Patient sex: M
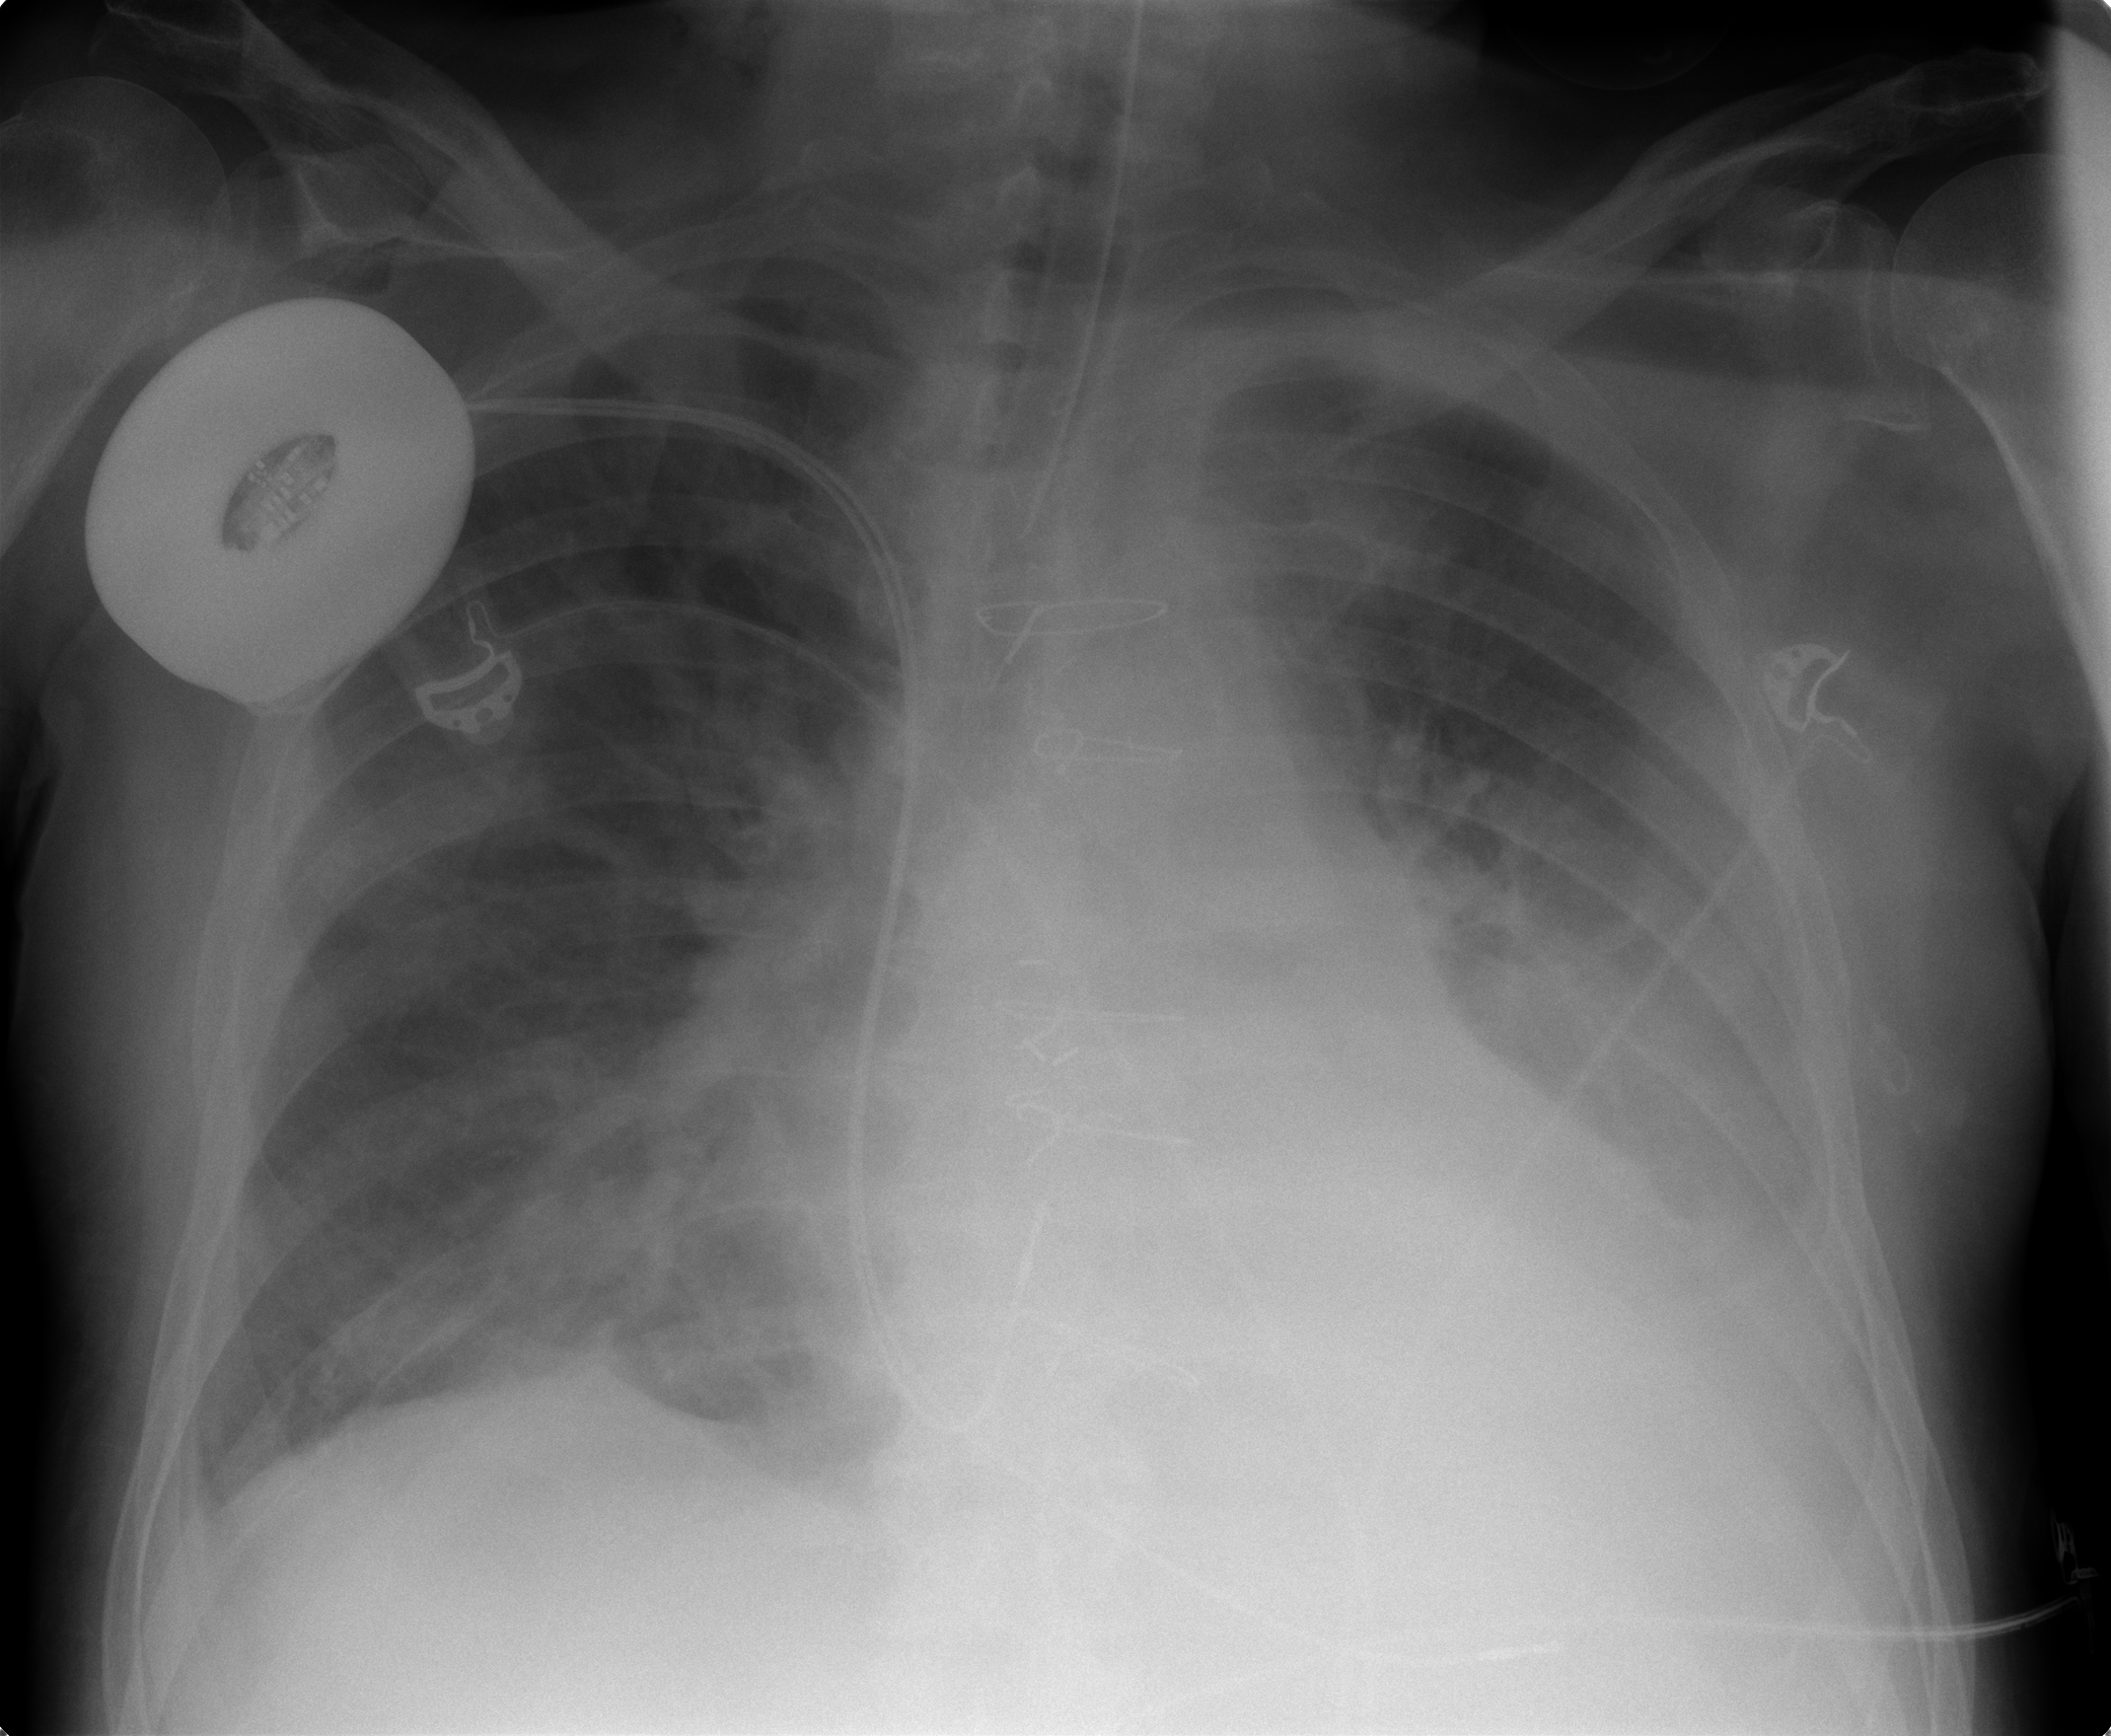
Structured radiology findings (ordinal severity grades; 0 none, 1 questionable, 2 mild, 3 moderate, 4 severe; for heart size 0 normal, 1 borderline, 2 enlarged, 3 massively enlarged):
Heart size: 1
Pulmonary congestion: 2
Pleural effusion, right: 2
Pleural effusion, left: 2
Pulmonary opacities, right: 0
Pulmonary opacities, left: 2
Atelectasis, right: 2
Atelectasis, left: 2